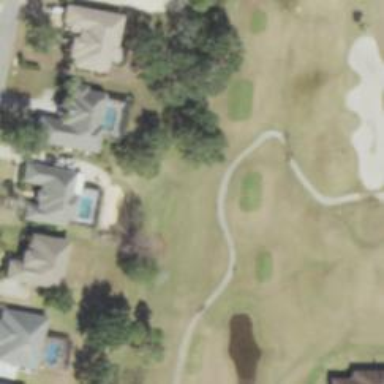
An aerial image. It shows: Path for golf carts.